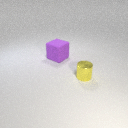
small yellow metal cylinder to the right of large purple rubber cube